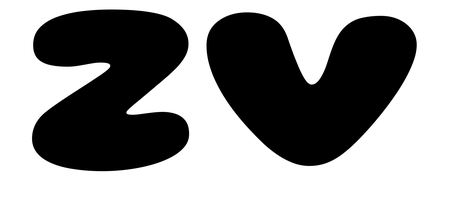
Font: Gluten_Black